Aerial crown-view tile of a tropical tree (Barro Colorado Island, Panama), acquired 20250915:
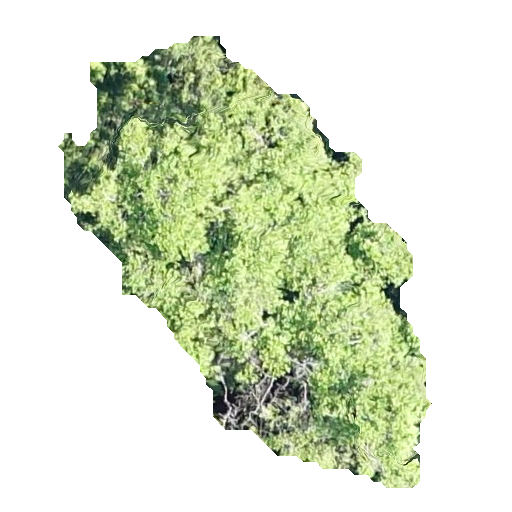
Species: Guatteria lucens
GBIF accepted scientific name: Guatteria lucens
Crown area: 140.765 m²